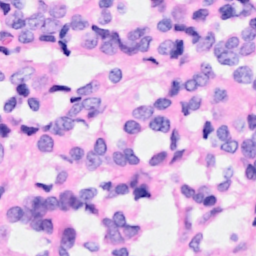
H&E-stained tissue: Breast